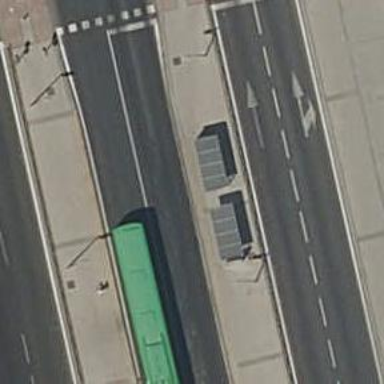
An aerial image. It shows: Bus stop with sheltered platform for public transport.